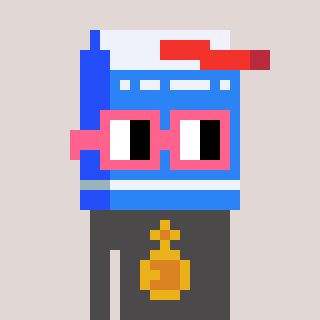
a pixel art character with square pink glasses, a milk-shaped head and a grayscale-colored body on a warm background